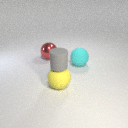
large red metal sphere to the left of large yellow rubber sphere